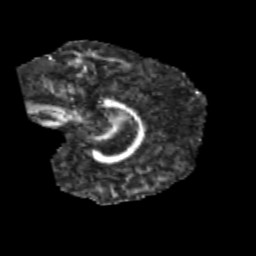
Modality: FA
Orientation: sagittal
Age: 9
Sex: female
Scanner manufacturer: siemens
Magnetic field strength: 3 T
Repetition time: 3.8 s
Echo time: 0.07 s